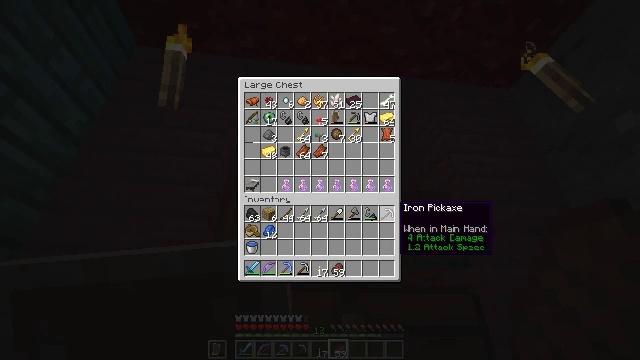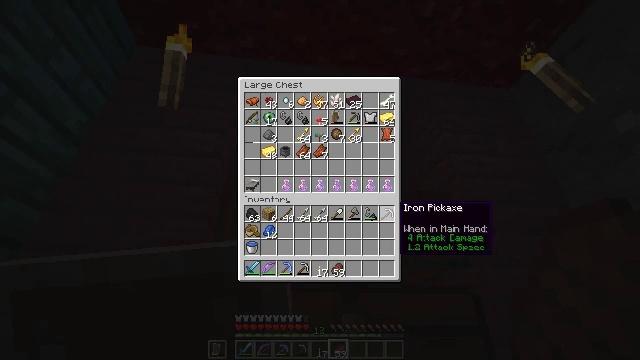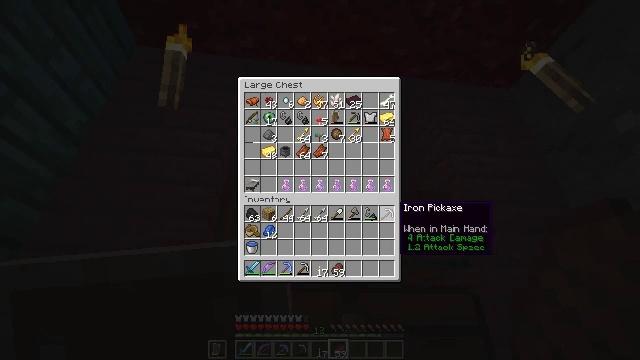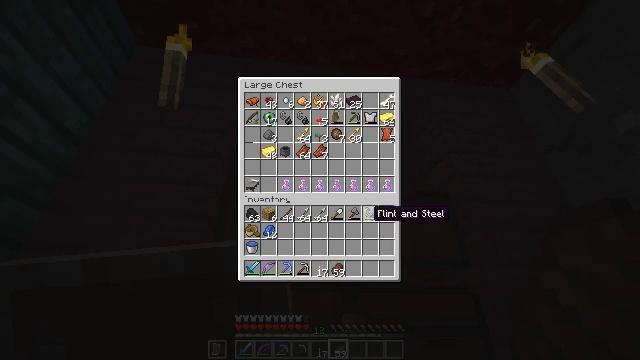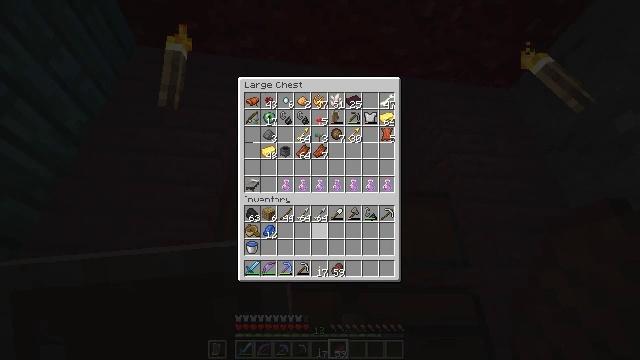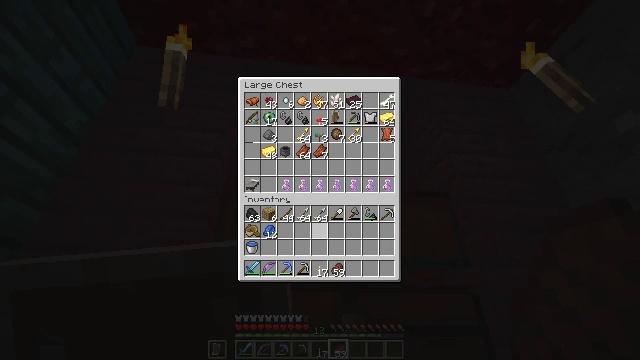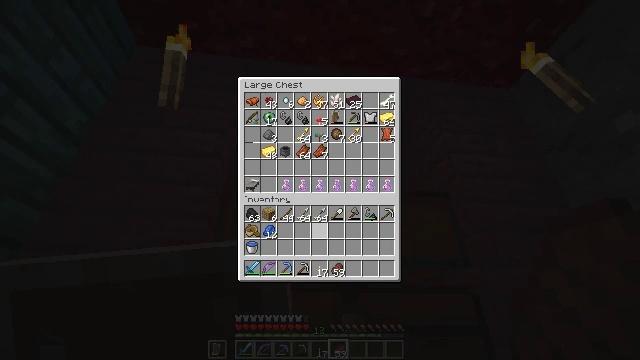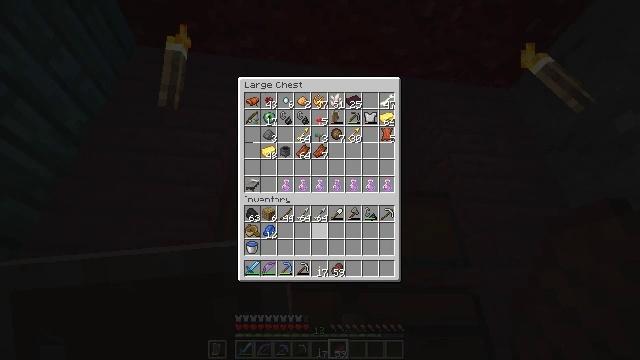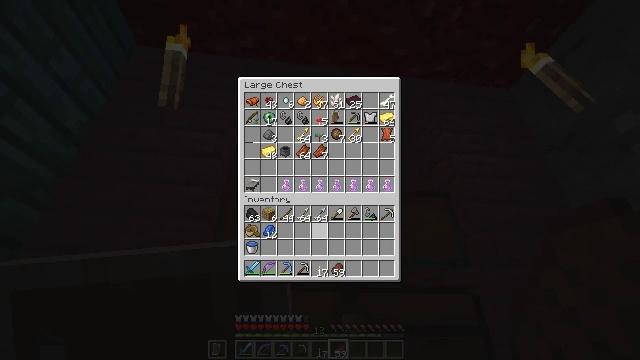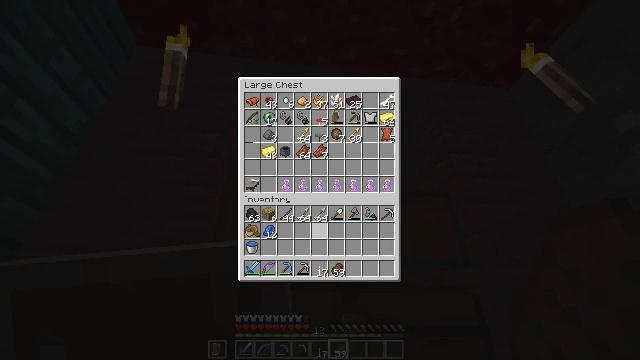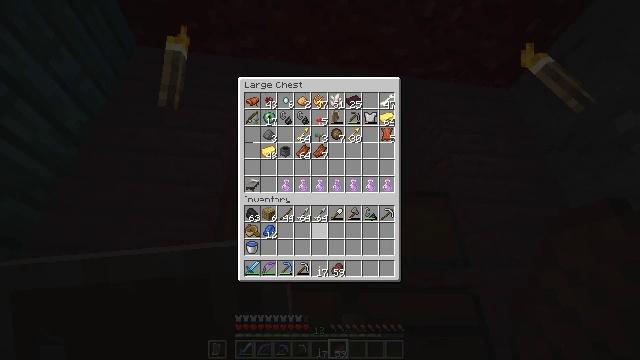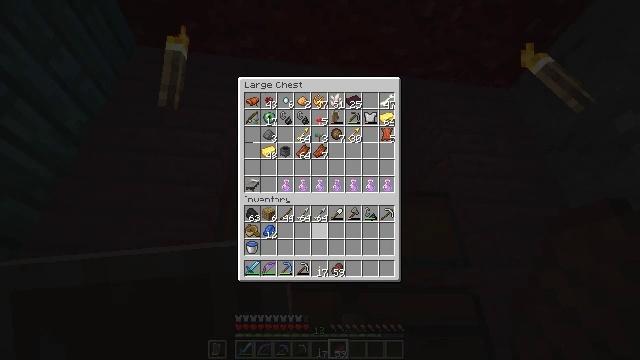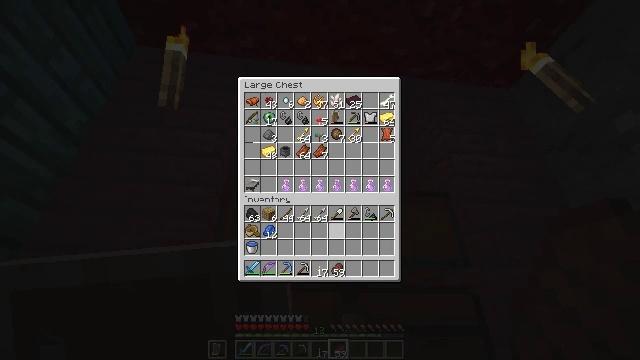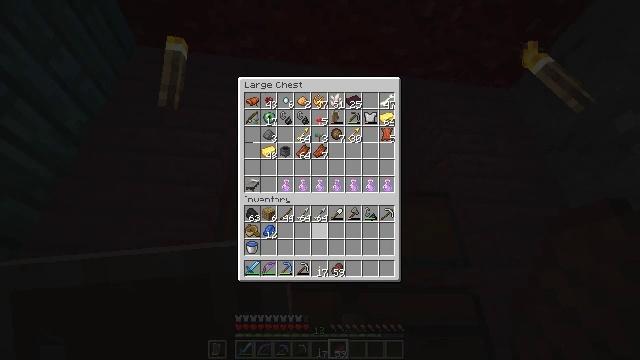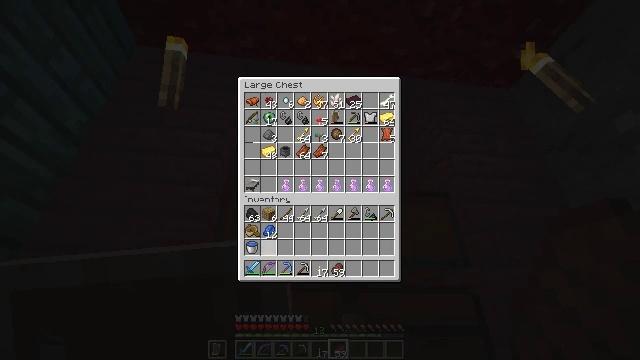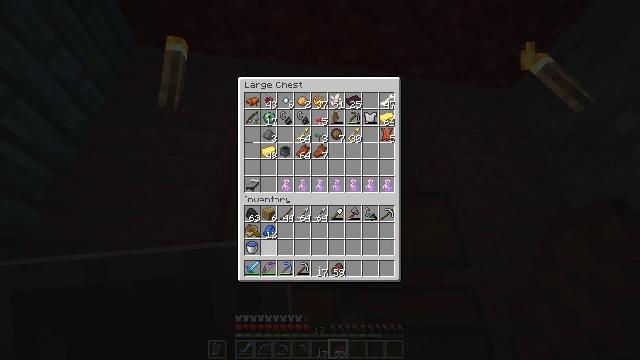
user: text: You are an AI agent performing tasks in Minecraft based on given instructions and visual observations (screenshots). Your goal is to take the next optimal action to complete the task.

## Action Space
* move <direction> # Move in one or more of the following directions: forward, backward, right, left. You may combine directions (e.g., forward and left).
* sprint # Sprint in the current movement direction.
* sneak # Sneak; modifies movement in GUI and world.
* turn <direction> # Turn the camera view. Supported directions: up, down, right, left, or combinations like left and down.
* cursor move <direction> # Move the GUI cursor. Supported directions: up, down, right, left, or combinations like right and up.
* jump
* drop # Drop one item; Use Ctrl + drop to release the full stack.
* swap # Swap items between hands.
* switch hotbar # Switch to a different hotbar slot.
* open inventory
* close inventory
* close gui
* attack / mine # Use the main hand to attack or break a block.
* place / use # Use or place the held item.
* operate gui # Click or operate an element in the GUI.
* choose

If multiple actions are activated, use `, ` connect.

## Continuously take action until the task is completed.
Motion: motion action
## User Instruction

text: Craft multiple cobblestone wall pieces with cobblestone.
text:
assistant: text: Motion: no_op
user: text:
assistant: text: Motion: no_op
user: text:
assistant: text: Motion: cursor move left
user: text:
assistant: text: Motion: cursor move left
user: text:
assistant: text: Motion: no_op
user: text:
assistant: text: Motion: no_op
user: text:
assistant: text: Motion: no_op
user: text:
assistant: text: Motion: no_op
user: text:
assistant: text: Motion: no_op
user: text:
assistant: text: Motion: no_op
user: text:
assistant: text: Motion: no_op
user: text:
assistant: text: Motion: no_op
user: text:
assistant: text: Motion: cursor move left
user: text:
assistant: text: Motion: cursor move left and down
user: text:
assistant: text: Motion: no_op
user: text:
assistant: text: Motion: no_op
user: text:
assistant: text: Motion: no_op
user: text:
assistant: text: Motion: no_op
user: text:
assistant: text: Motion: turn left and down, close gui
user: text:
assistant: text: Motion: turn left and down
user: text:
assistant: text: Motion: turn left and down
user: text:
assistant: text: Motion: turn right and up
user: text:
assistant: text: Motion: move forward
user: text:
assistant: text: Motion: move forward, turn right
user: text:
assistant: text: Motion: move forward, turn right and down
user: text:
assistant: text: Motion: move forward
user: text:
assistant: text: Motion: move forward, sprint
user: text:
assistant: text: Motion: move forward, sprint, turn down
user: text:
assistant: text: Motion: move forward
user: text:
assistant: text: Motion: move forward, turn right and down